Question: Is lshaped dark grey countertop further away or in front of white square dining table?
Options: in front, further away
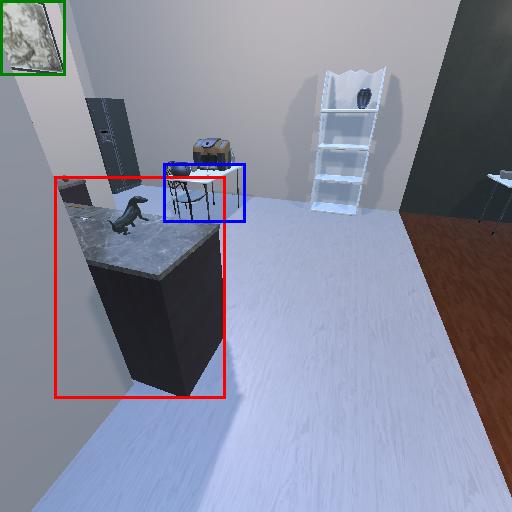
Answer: in front